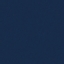
Land use / land cover: SeaLake